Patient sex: M
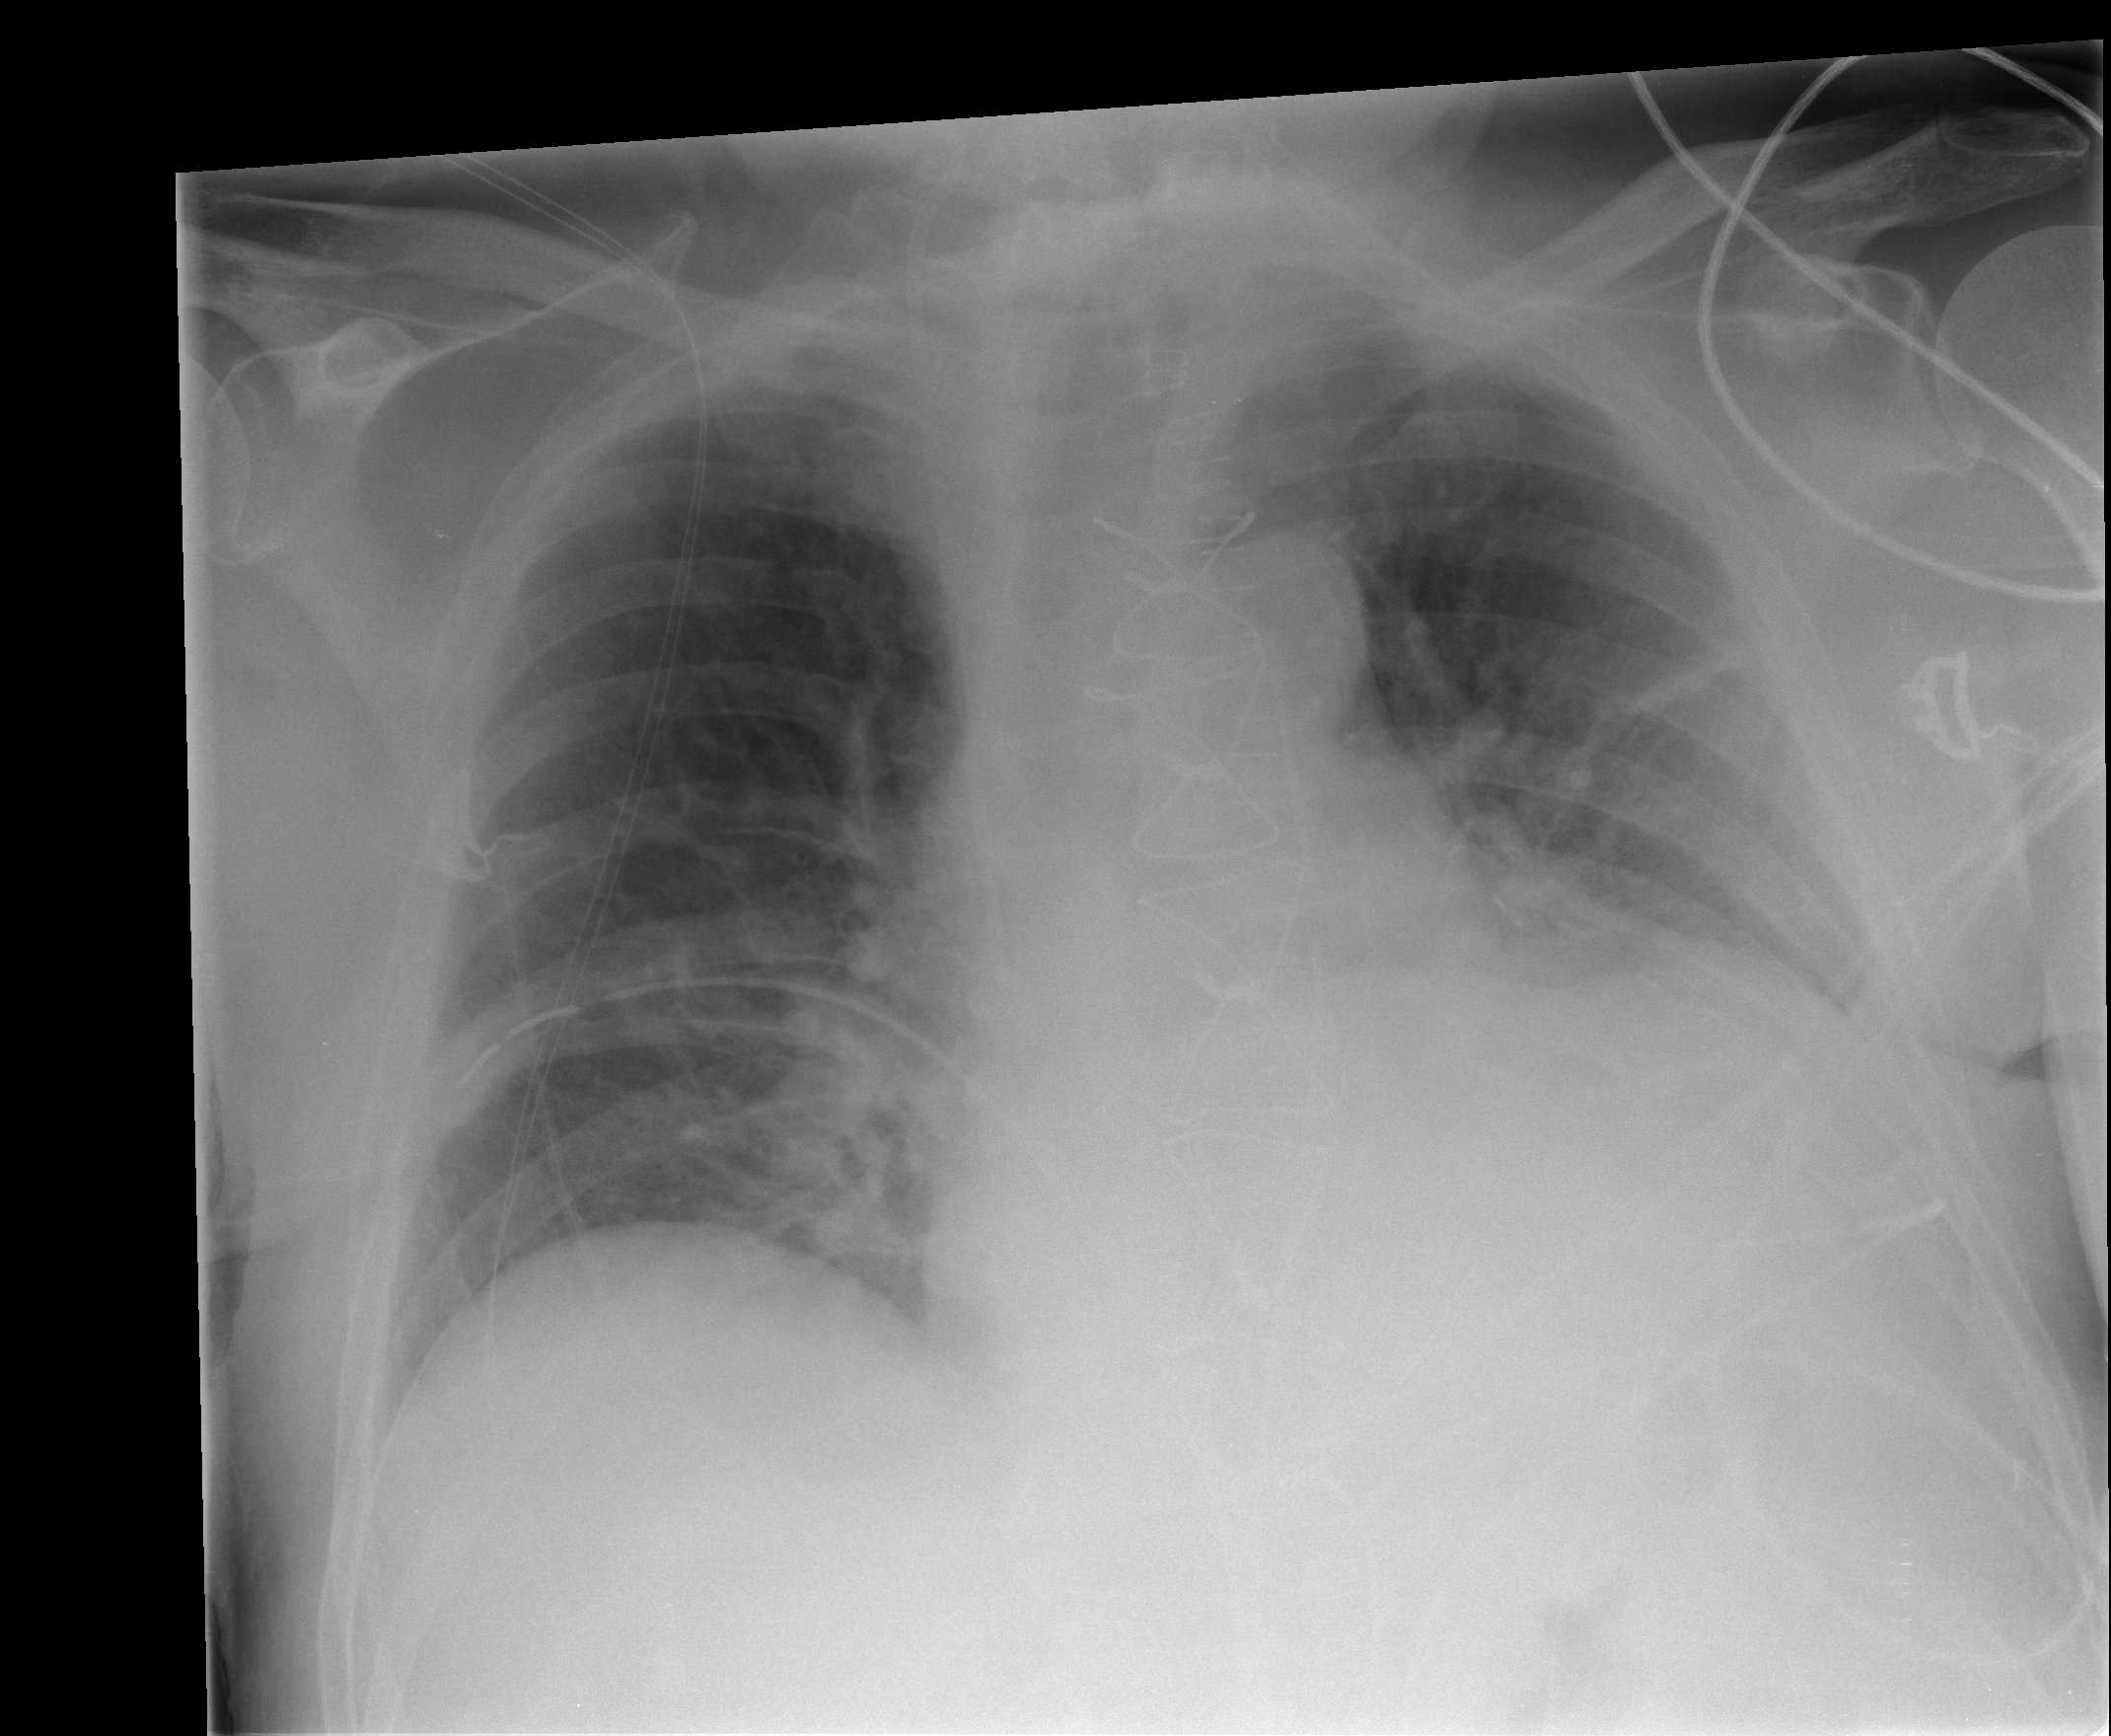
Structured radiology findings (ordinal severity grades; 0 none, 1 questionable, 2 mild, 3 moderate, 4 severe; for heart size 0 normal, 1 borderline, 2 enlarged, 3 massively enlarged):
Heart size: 2
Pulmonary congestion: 0
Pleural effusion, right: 0
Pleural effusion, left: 2
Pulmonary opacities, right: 0
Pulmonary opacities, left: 0
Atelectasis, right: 2
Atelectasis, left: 2